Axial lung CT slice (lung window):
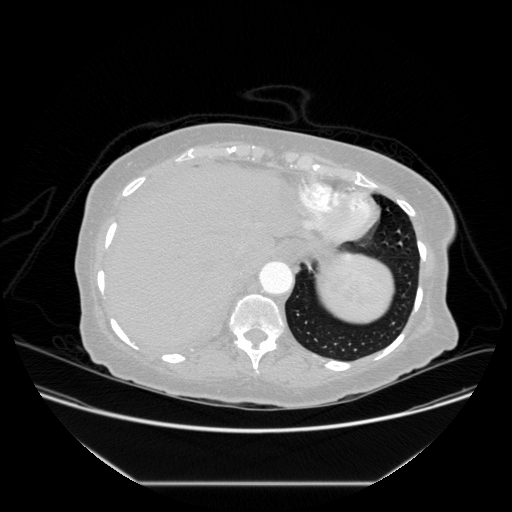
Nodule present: no